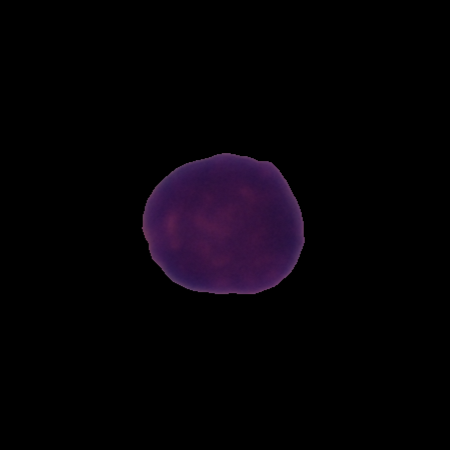
Label: healthy